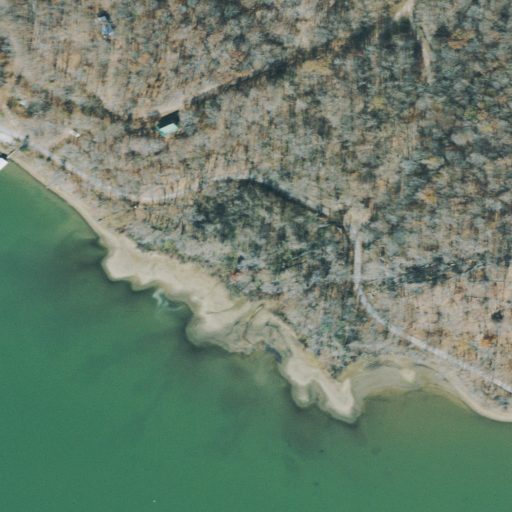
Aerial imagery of valley in Tennessee named Bush Hollow containing open water, deciduous forest, open development, woody wetlands, low intensity development, herbaceous wetlands, and medium intensity development